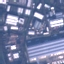
Label: Industrial